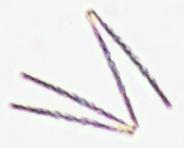
Label: Thalassionema